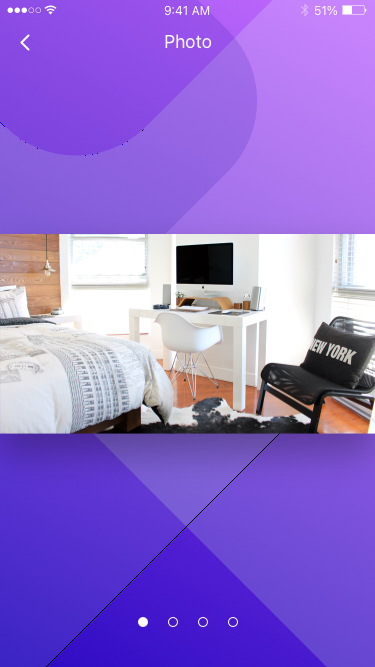
Text in this UI design:
Photo